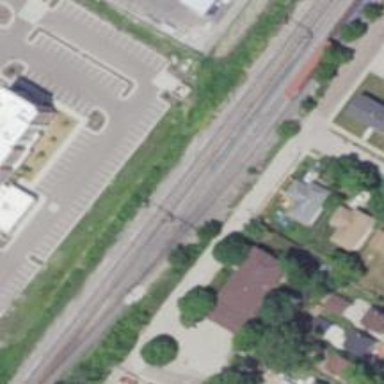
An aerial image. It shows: Railway siding for service.